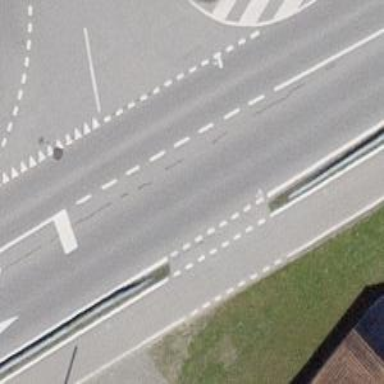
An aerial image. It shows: Primary road with asphalt surface. There is separate sidewalk.